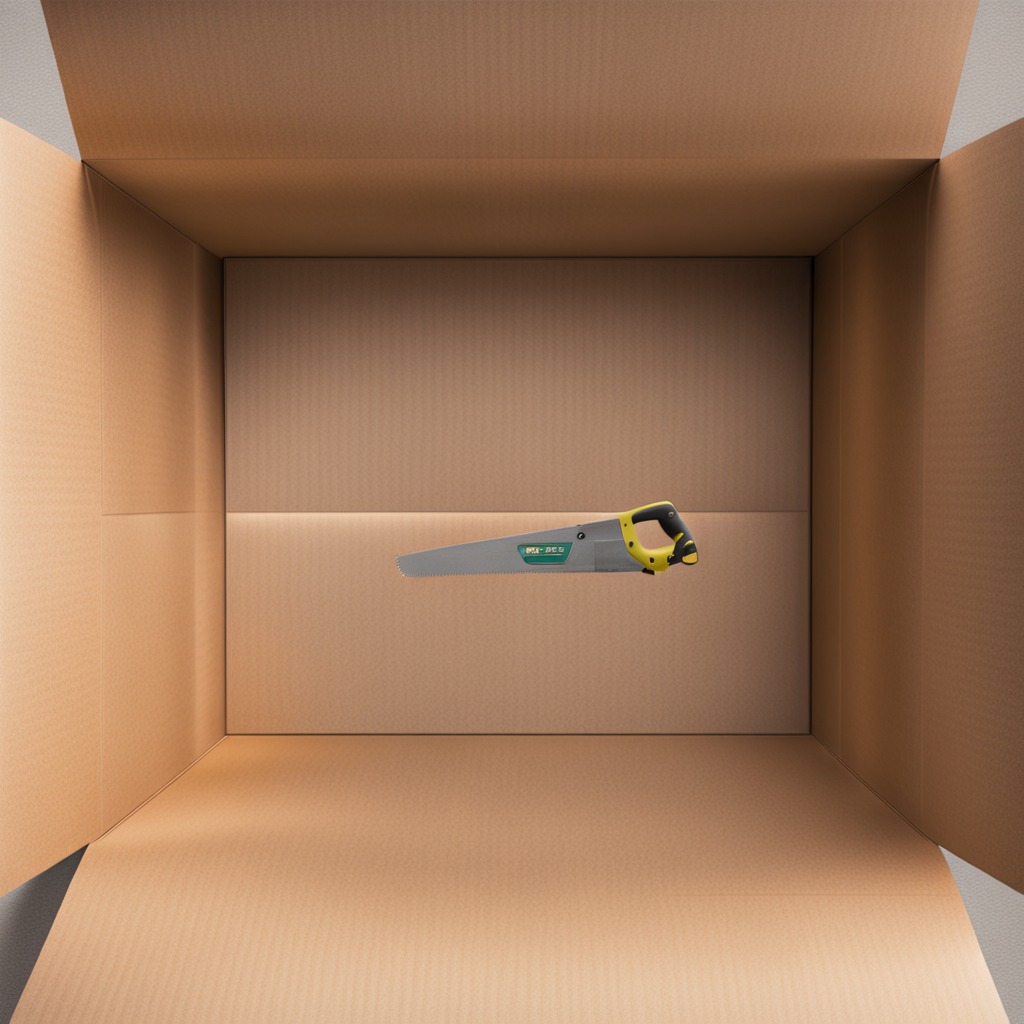
A metal saw is lying on the cardboard box surface in the outdoor workshop.